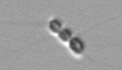
Label: Chaetoceros